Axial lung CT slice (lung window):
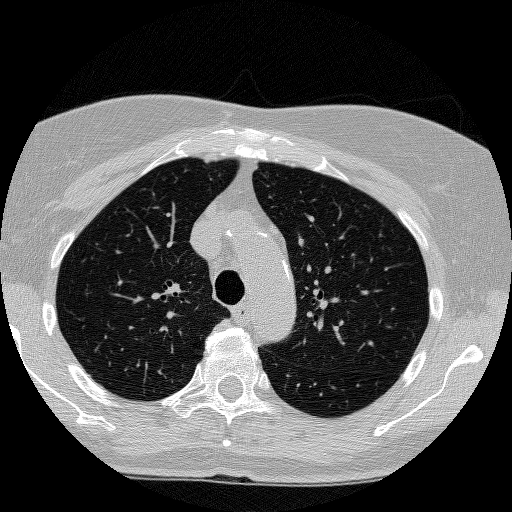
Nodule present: no